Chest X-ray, PA view. Patient: 28 years old, sex F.
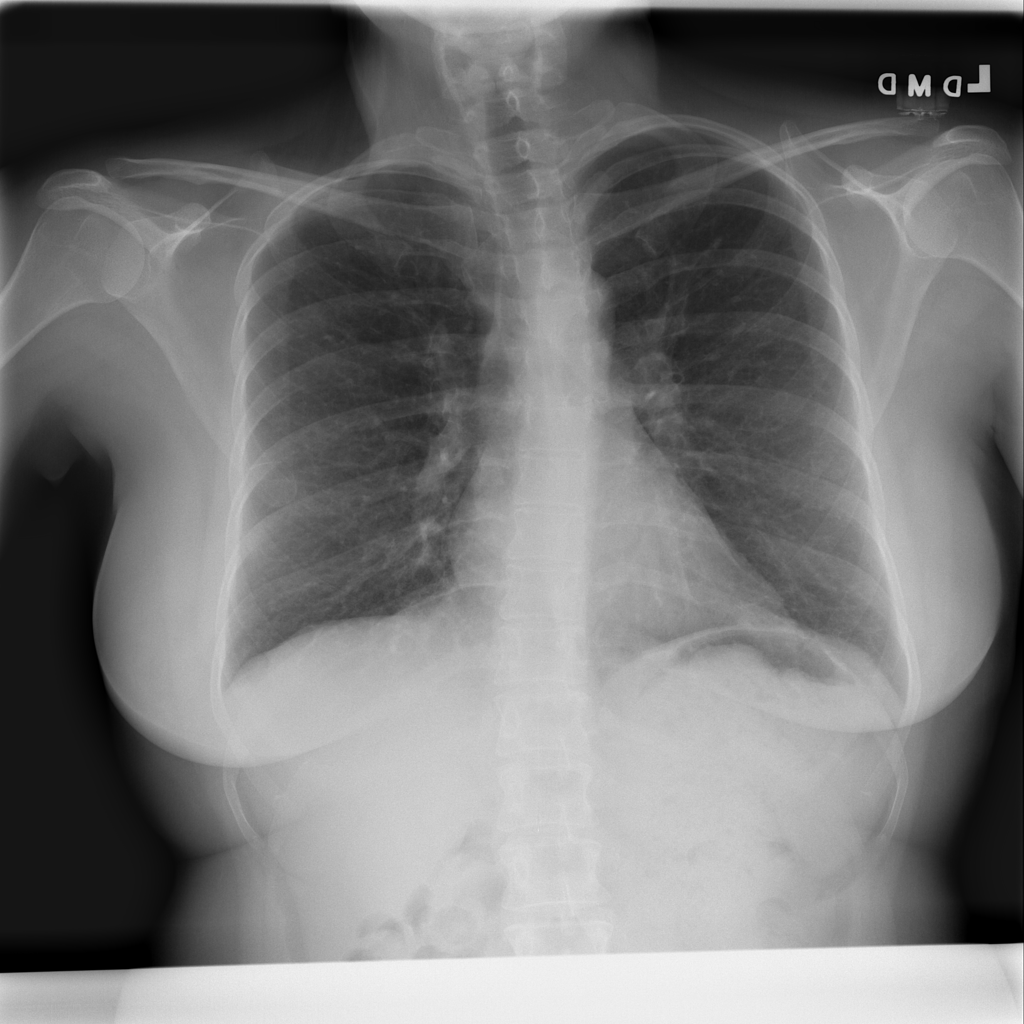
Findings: No Finding